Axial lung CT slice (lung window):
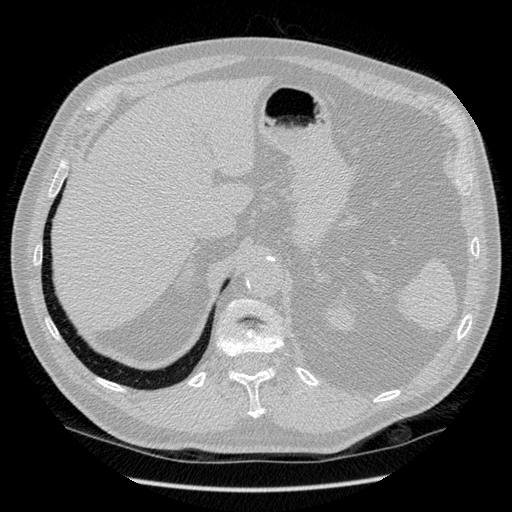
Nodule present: no